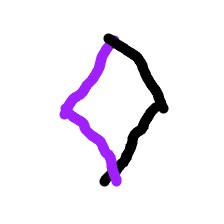
Shape: rhombus